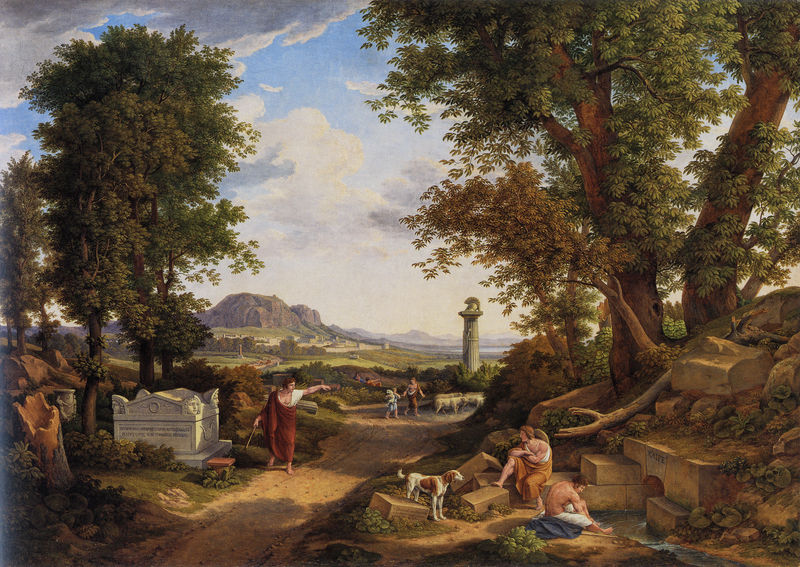
Titel: Die Erfindung des korinthischen Kapitells durch Kallimachos
Künstler: Johann Christian Reinhart
Standort: München
Institution: Neue Pinakothek
Schlagwörter: baum, berg, blau, blätter, felsen, gemälde, gestein, himmel, körper, laub, mann, meer, nackt, schatten, umhang, wasser, weiß, wolken, baden, badende, bäume, fluss, grün, landschaft, menschen, ocker, see, sitzen, stadt, äste, braun, frankreich, frau, geste, hintergrund, licht, männer, orange, rücken, strasse, szene, säule, säulen, hund, park, rot, tiere, weg, beige, leute, malerei, arm, faru, stein, steine, öl, ast, bach, baumstamm, ebene, erde, ferne, horizont, häuser, hügel, kühe, natur, vieh, weide, zweige, brücke, gewässer, kanal, sonne, land, gewand, gold, sitzend, gewänder, kind, rokkoko, pflanzen, tal, kinder, stock, turm, amphore, kanneliert, italien, passanten, berge, fels, gipfel, hang, violett, herde, kuh, herbst, fußgänger, bank, füsse, figuren, böschung, romantik, staffage, stämme, inschrift, stufen, zeigen, nazarener, baumkrone, baumkronen, vanitas, waschen, ruine, vergänglichkeit, rinder, schaf, antike, wandern, idyll, denkmal, friedhof, ruinen, helm, altar, rom, böau, wurzeln, astloch, ausgestreckt, grab, griechen, olymp, gezweig, rinde, griechenland, nackte frau, felsbrocken, antikisierend, fingerzeig, eiche, baüme, lokalfarben, heiligtum, arkadien, heroische landschaft, eichen, reisende, schafe, hirte, hirten, deutschrömer, mythen, urne, brunne, felsblock, baumstumpf, details, mäner, römisch, grabmal, klassizistisch, gedenkstein, sarkophag, spolien, denkmäler, quelle, epitaph, blöcke, passieren, weisen, banke, zeigegestus, ideale landschaft, via appia, mytologie, kenotaph, bäu,e, himmeöl, cisterne, merg, baumstumüf, beeg, denkman, ruihne, italiem, sarkofag, bräugel